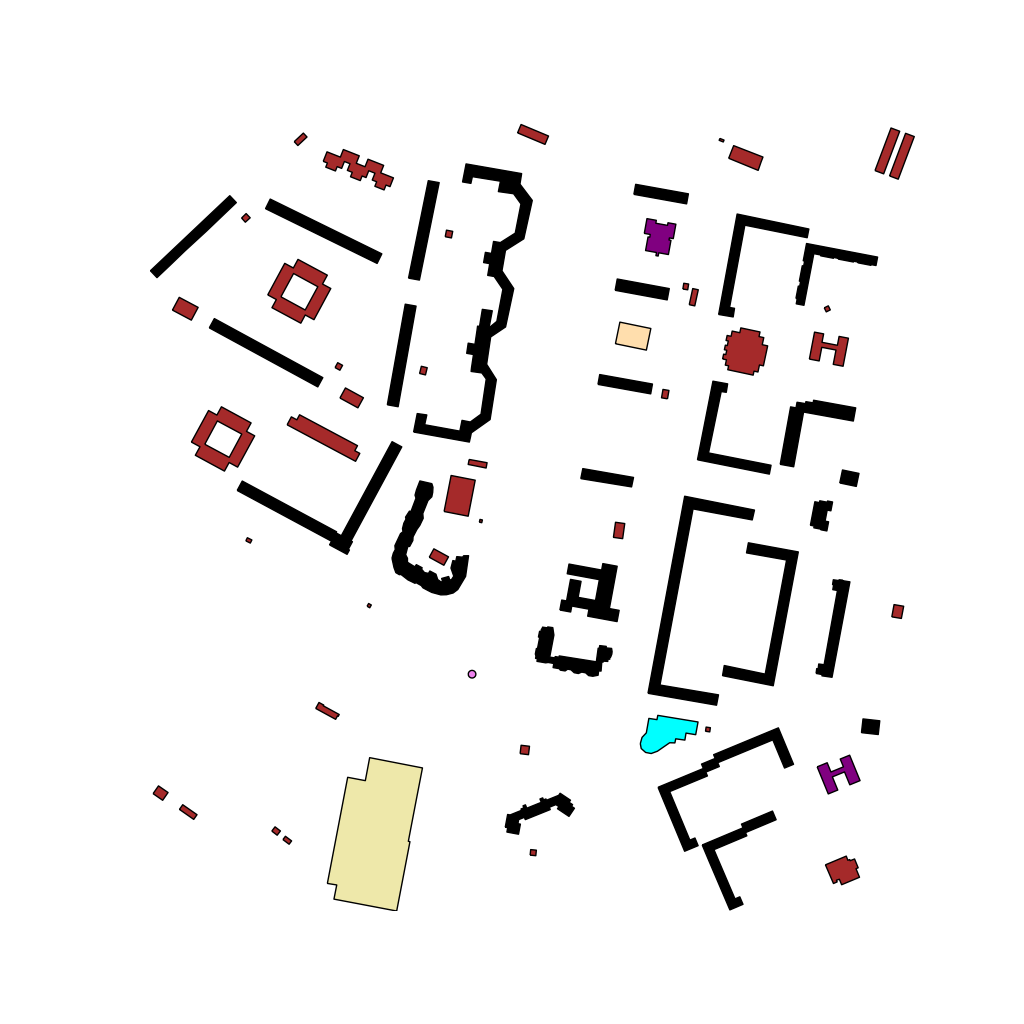
Tags: overhead vector_map, business, industrial, recreation, residential, special, modern, soviet, high_rise, individual_rise, low_rise, density_2, Building, Cafe, Facility, Kinder, Mall, Supermkt, Ythsport, 1.0 km²